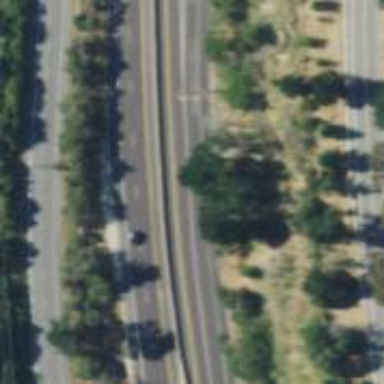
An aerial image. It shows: Motorway junction.